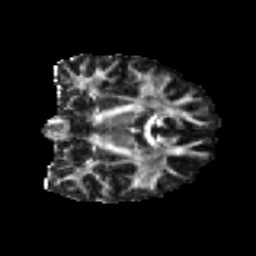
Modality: FA
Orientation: coronal
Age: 22
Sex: male
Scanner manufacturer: ge
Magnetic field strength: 3 T
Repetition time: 7.8 s
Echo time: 0.0606 s